Question: This example routine generates two Throw::nocatch warning messages in the kernel window. Can they be handled somehow?
The example consists of this code in a file "test.m" created in C:\Temp:
'''
Needs["JLink'"];
$FrontEndLaunchCommand = "Mathematica.exe";
UseFrontEnd[NotebookWrite[CreateDocument[], "Testing"]];
'''
Then these commands pasted and run at the Windows Command Prompt:
'''
PATH = C:\Program Files\Wolfram Research\Mathematica\8.0\;%PATH%
start MathKernel -noprompt -initfile "C:\Temp est.m"
'''

The reason for using UseFrontEnd as opposed to UsingFrontEnd is that an interactive front end may be required to preserve output and messages from notebooks that are usually run interactively. For example, with C:\Temp est.m modified like so:
'''
Needs["JLink'"];
$FrontEndLaunchCommand="Mathematica.exe";
UseFrontEnd[
nb = NotebookOpen["C:\Temp\run.nb"];
SelectionMove[nb, Next, Cell];
SelectionEvaluate[nb];
];
Pause[10];
CloseFrontEnd[];
'''
and a notebook C:\Temp
un.nb created with a single cell containing:
'''
x1 = 0; While[x1 < <PHONE>,
If[Mod[x1, 100000] == 0,
Print["x1=" <> ToString[x1]]]; x1++];
NotebookSave[EvaluationNotebook[]];
NotebookClose[EvaluationNotebook[]];
'''
this code, launched from a Windows Command Prompt, will run interactively and save its output. This is not possible to achieve using UsingFrontEnd or MathKernel -script "C:\Temp est.m".
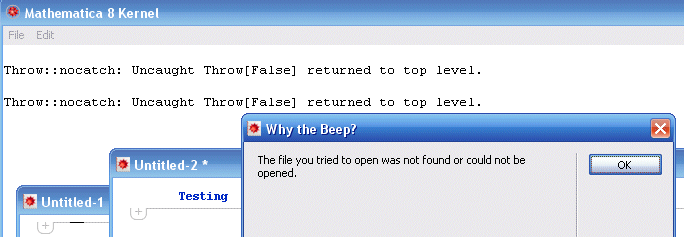
Answer: During the initialization, the kernel code is in a mode which prevents aborts.
Throw/Catch are implemented with Abort, therefore they do not work during initialization.
A simple example that shows the problem is to put this in your test.m file:
'''
Catch[Throw[test]];
'''
Similarly, functions like TimeConstrained, MemoryConstrained, Break, the Trace family, Abort and those that depend upon it (like certain data paclets) will have problems like this during initialization.
A possible solution to your problem might be to consider the -script option:
'''
math.exe -script test.m
'''
Also, note that in version 8 there is a documented function called UsingFrontEnd, which does what UseFrontEnd did, but is auto-configured, so this:
'''
Needs["JLink'"];
UsingFrontEnd[NotebookWrite[CreateDocument[], "Testing"]];
'''
should be all you need in your test.m file.
See also: <URL>
One possible solution to use the -script and UsingFrontEnd is to use the 'run.m script
included below. This does require setting up a 'Test' kernel in the kernel configuration options (basically a clone of the 'Local' kernel settings).
The script includes two utility functions, NotebookEvaluatingQ and NotebookPauseForEvaluation, which help the script to wait for the client notebook to finish evaluating before saving it. The upside of this approach is that all the evaluation control code is in the 'run.m' script, so the client notebook does not need to have a NotebookSave[EvaluationNotebook[]] statement at the end.
'''
NotebookPauseForEvaluation[nb_] := Module[{},While[NotebookEvaluatingQ[nb],Pause[.25]]]
NotebookEvaluatingQ[nb_]:=Module[{},
SelectionMove[nb,All,Notebook];
Or@@Map["Evaluating"/.#&,Developer'CellInformation[nb]]
]
UsingFrontEnd[
nb = NotebookOpen["c:\users\arnoudb\run.nb"];
SetOptions[nb,Evaluator->"Test"];
SelectionMove[nb,All,Notebook];
SelectionEvaluate[nb];
NotebookPauseForEvaluation[nb];
NotebookSave[nb];
]
'''
I hope this is useful in some way to you. It could use a few more improvements like resetting the notebook's kernel to its original and closing the notebook after saving it,
but this code should work for this particular purpose.
On a side note, I tried one other approach, using this:
'''
UsingFrontEnd[ NotebookEvaluate[ "c:\users\arnoudb\run.nb", InsertResults->True ] ]
'''
But this is kicking the kernel terminal session into a dialog mode, which seems like a bug
to me (I'll check into this and get this reported if this is a valid issue).